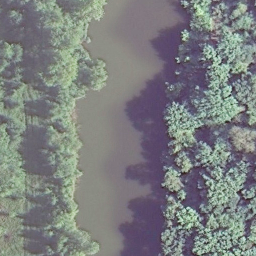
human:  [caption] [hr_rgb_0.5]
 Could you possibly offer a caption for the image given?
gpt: A river with dense forest on both banks of the river .

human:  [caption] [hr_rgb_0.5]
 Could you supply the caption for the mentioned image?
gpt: Green plants flourish on both banks of the river .

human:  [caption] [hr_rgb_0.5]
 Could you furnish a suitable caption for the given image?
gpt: Lots of green plants flourish on both banks of the river .

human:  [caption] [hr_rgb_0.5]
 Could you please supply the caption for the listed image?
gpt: It is a river with dense forest on both banks of the river .

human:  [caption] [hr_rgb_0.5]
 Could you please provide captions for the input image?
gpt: A river goes through a dense forest .